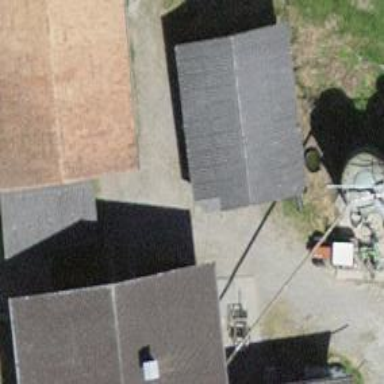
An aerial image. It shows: Rural barn.